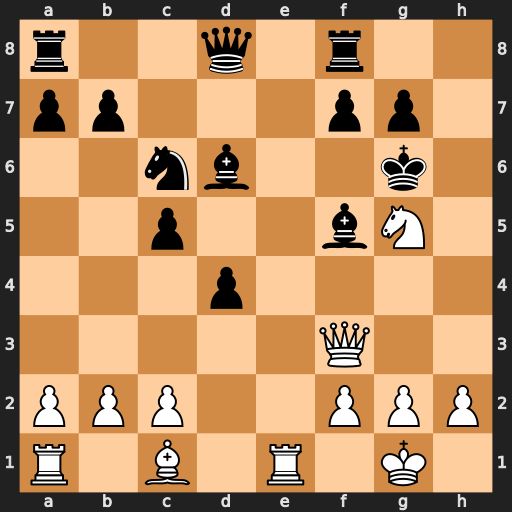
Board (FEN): r2q1r2/pp3pp1/2nb2k1/2p2bN1/3p4/5Q2/PPP2PPP/R1B1R1K1
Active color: w
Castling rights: -
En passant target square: -
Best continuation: h4 Qd7 h5+ Kh6 Ne6+ Kh7 Qxf5+